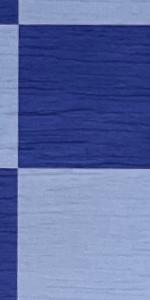
Label: Empty